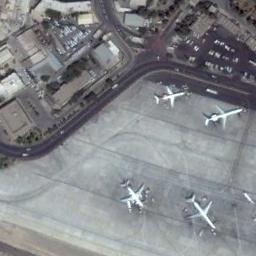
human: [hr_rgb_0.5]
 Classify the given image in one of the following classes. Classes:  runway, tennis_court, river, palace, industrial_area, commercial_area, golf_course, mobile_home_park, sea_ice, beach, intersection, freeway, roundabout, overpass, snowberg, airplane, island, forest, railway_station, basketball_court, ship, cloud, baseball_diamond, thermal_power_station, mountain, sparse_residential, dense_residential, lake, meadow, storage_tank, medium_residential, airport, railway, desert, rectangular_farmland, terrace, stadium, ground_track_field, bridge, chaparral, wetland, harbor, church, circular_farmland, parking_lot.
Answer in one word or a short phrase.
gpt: airplane